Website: home-depot
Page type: billing-address
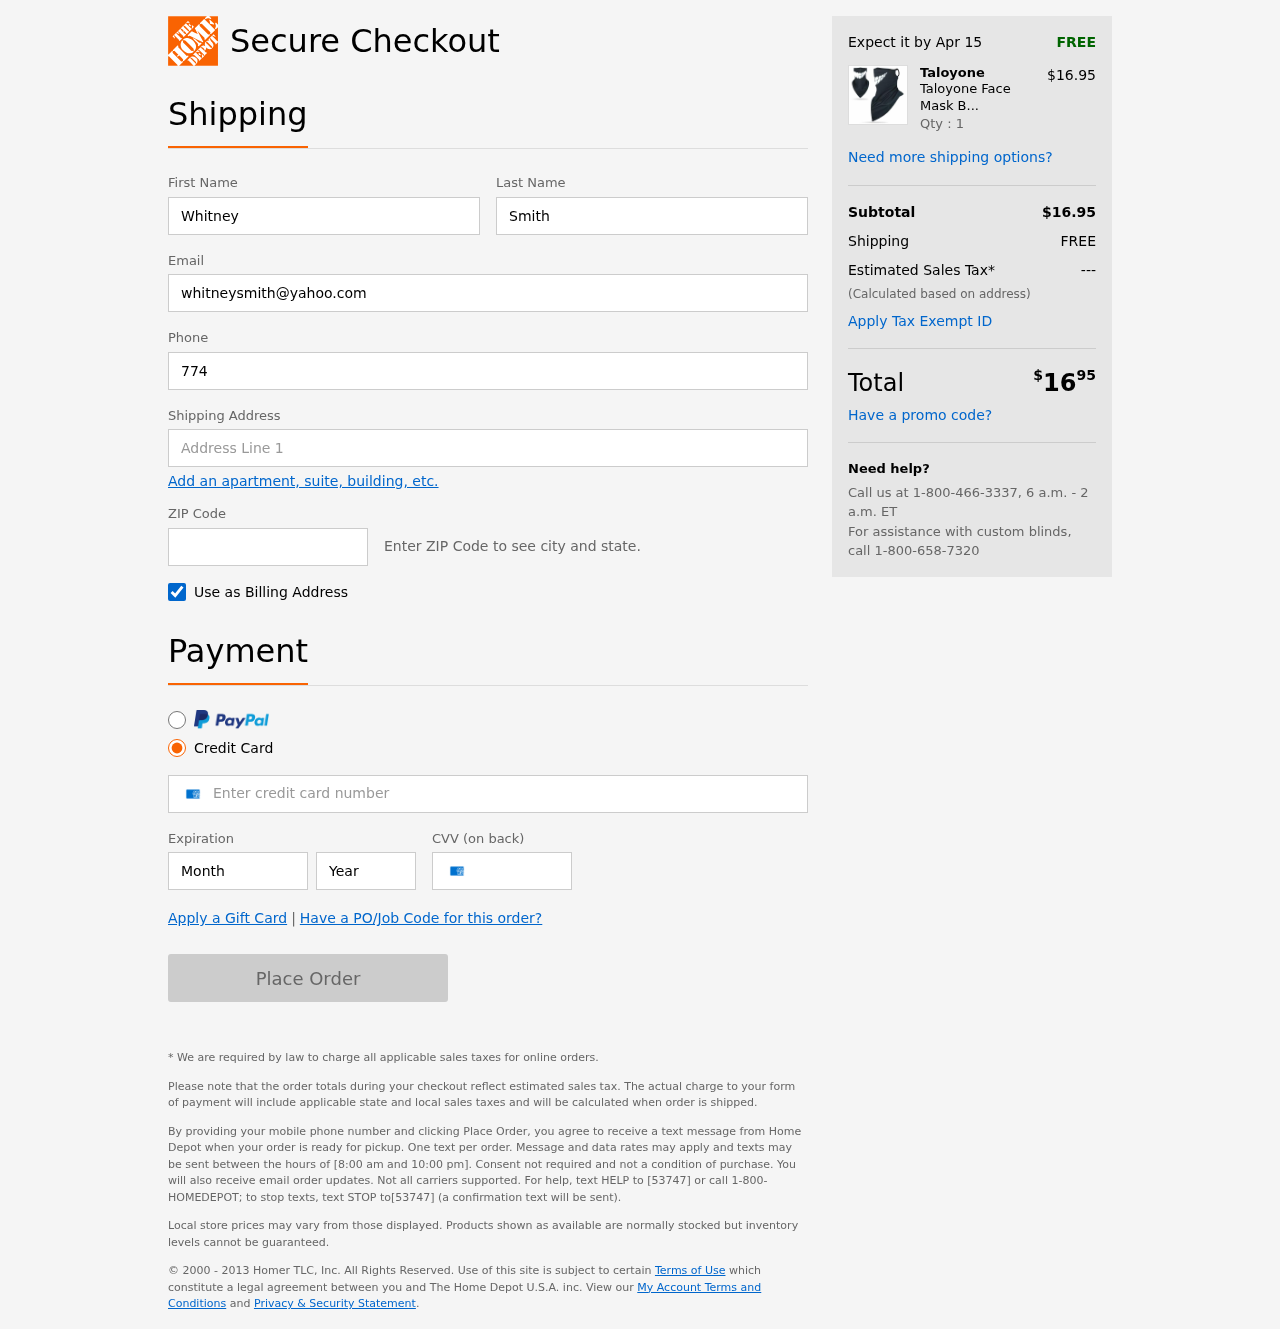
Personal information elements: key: PII_FIRSTNAME
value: Whitney
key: PII_LASTNAME
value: Smith
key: PII_EMAIL
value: whitneysmith@yahoo.com
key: PII_PHONE
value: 7749731086
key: PII_STREET
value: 598 Lin Drives Suite 720
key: PII_POSTCODE
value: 69269
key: PII_CARD_NUMBER
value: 3424 4637 1756 539
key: PII_CARD_EXPIRY_MONTH
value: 09
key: PII_CARD_CVV
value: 1651
Product elements: key: PRODUCT1_BRAND
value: Taloyone
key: PRODUCT1_NAME
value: Taloyone Face Mask Bandanas Neck Gaiter Ear Loops Face Balaclava Non Slip Light Cool Breathable Band
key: PRODUCT1_PRICE
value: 16.95
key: PRODUCT1_QUANTITY
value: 1
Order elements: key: ORDER_DELIVERY_DATE
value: Apr 15
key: ORDER_SUBTOTAL
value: $16.95
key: ORDER_SHIPPING_COST
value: FREE
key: ORDER_TAX
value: ---
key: ORDER_TOTAL2
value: $1695